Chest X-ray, PA view. Patient: 23 years old, sex M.
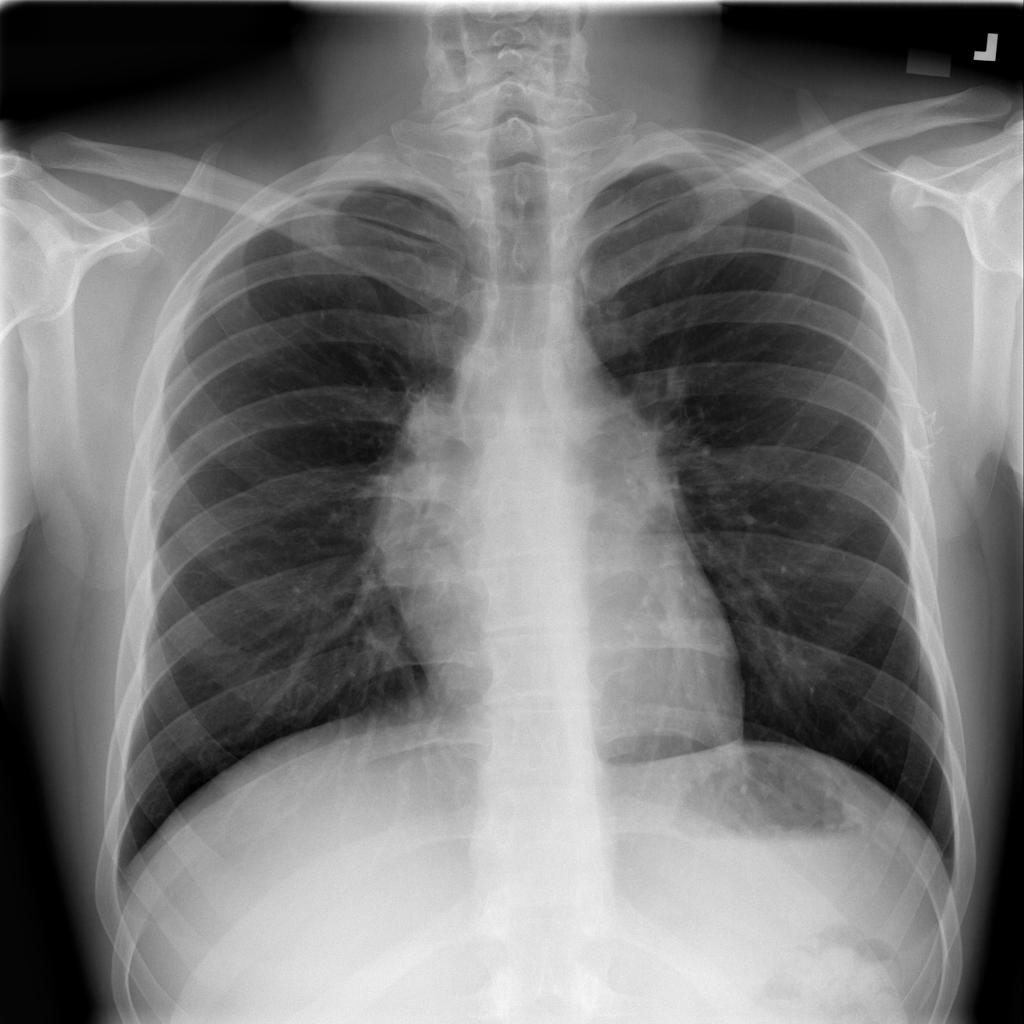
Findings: No Finding